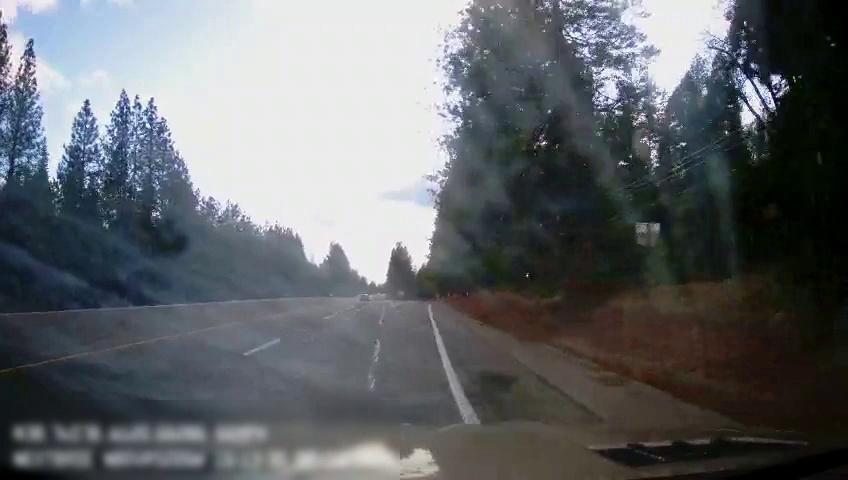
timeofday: Day
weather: Sunny
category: Drivable Space
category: Vehicles | SUV
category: Lanes | Alternate Lane
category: Lanes | Current Lane
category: Lanes | Alternate Lane
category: Lanes | Alternate Lane
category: Lanes | Alternate Lane